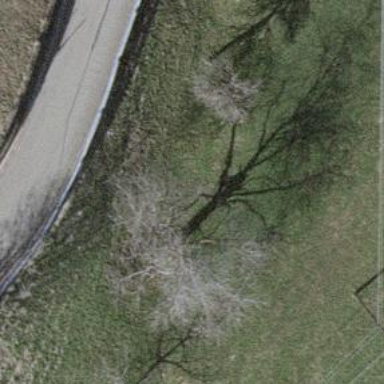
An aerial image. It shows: Beautiful tree in nature.